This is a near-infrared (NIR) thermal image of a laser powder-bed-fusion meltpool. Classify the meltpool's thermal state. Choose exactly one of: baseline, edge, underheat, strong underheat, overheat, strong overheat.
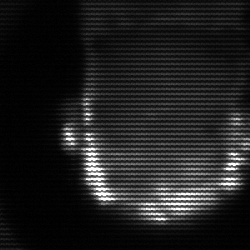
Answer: baseline